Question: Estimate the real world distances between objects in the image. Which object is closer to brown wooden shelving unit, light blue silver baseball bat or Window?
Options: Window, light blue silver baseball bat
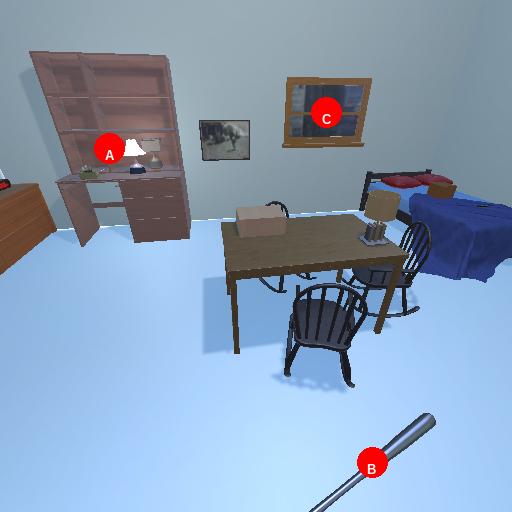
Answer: Window